Question: I want to calculate Rosenbrock's test function

I have implemented the following C/C++ code
'''
#include <stdio.h>
/********/
/* MAIN */
/********/
int main()
{
const int N = 900000;
float *x = (float *)malloc(N * sizeof(float));
for (int i=0; i<N; i++) x[i] = 3.f;
float sum_host = 0.f;
for (int i=0; i<N-1; i++) {
float temp = (100.f * (x[i+1] - x[i] * x[i]) * (x[i+1] - x[i] * x[i]) + (x[i] - 1.f) * (x[i] - 1.f));
sum_host = sum_host + temp;
printf("%i %f %f
", i, temp, sum_host);
}
printf("Result for Rosenbrock's test function calculation = %f
", sum_host);
}
'''
Since the 'x' array is initialized to '3.f', then each summation term should be '3604.f', so that the final summation involving '899999' terms should be '<PHONE>'. However, the result I get is '<PHONE>', with an absolute error of '<PHONE>'. If I measure the difference between two consecutive partial summations, I see that it is '3600.f' for the early partial summations and then it drops to '3584' for the last ones, while it should always be '3604.f'.
If I use Kahan summation algorithm as
'''
sum_host = 0.f;
float c = 0.f;
for (int i=0; i<N-1; i++) {
float temp = (100.f * (x[i+1] - x[i] * x[i]) * (x[i+1] - x[i] * x[i]) + (x[i] - 1.f) * (x[i] - 1.f)) - c;
float t = sum_host + temp;
c = (t - sum_host) - temp;
sum_host = t;
}
'''
the result I get is '<PHONE>', with a much smaller absolute error of '108'.
I'm pretty sure that this effect I see should be ascribed to the precision of floating point arithmetics. Could someone confirm this and provide me an explanation of the mechanism according to which this occurs?
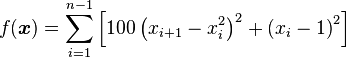
Answer: You compute 'temp = 3604.0f' accurately at each iteration. The problem arises when you try adding '3604.0f' to something else and round the result to the nearest 'float'. 'float's store an exponent and a 23-bit significand, meaning any result with 1-bits more than 24 places apart is going to get rounded to something other than what it is.
Note that 3604 = 901 * 4 and the binary expansion of 901 is <PHONE>; you'll start seeing roundoff once you start adding 'temp' to something bigger than 2^24 * 4 = 67108864. (This happens when you run the code, too; it starts printing out 3600 as the difference between consecutive sum_host's right when sum_host exceeds 67108864.) You start seeing even more roundoff when you're adding 'temp' to something bigger than 2^26 * 4; at that point, the second smallest '1' bit is getting swallowed as well.
Note that, after you do Kahan summation, 'sum_host' is what you report AND 'c' is '-108'. This is loosely because 'c' is keeping track of the next most significant 24 bits.